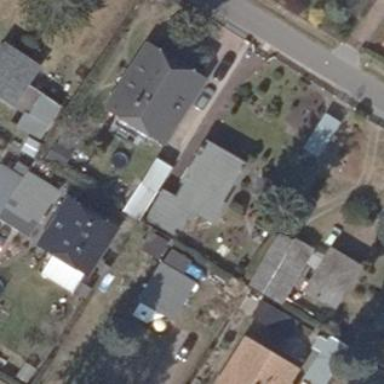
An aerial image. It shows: Simple house.